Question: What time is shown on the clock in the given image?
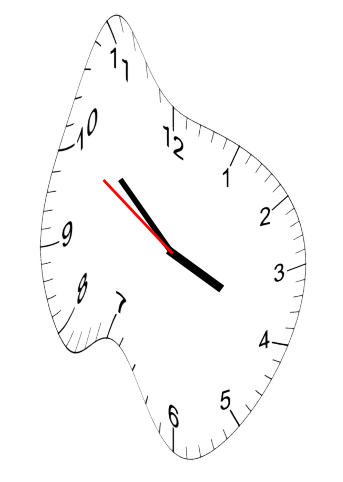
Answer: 03:51:50